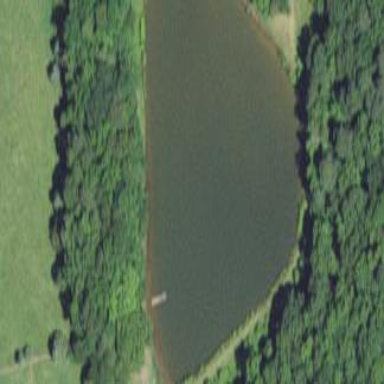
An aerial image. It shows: Serene pond surrounded by nature.